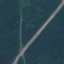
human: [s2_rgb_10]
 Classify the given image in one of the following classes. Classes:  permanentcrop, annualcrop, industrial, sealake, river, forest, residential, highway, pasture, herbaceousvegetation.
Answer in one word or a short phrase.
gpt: Highway